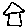
Label: house